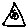
Label: triangle